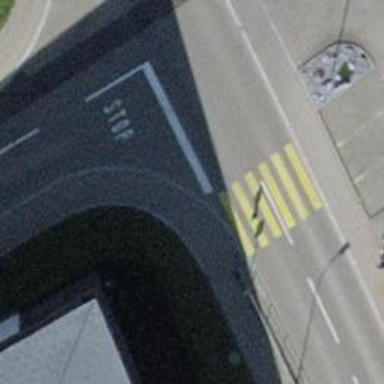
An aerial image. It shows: Kerb serving as barrier.